Interaction volume radius: 5 \u00c5
Interaction volume height: 10 \u00c5
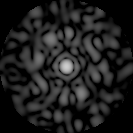
Disorder parameter: 0.8481